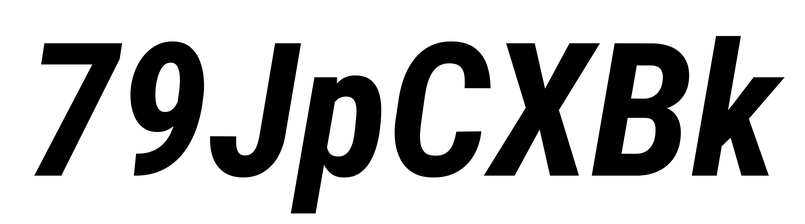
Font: Roboto-Italic_Condensed_Bold_Italic